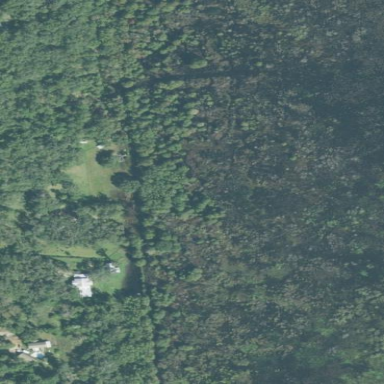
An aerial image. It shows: Swampy wetland area.